Field crop: maize
Growth stage: 2
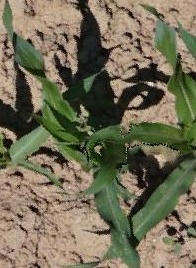
Species: maize